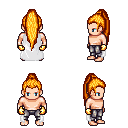
a pixel art fantasy rpg character, male body template, human, light skin, white cape, metal pants, light blonde extra-long topknot hairstyle, gold gloves, four views (front, back, left, right), 2x2 character sprite sheet, small pixel art, hard edges, no anti-aliasing